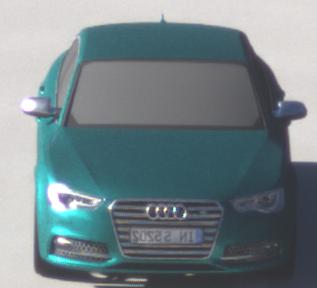
Make: Audi
Model: S5
Detailed model: F5
Model produced from: 2016
Model produced until: 2019
Doors: 2
Color: blue
Road condition: dry road
Daytime: morning or afternoon
Contrast: high contrast